Question: From the search I know that cuda support that Launch a CUDA stream from each host thread. My problem is that when I use only one thread, the test took 180 seconds to finish. Then I use three threads, the test took 430 seconds. Why didn't they run concurrently?
My gpu is Tesla K20c
Below is my simplified code, it cut off some variables define and the output data save etc,
'''
int main()
{
cudaSetDevice(0);
cudaSetDeviceFlags(cudaDeviceBlockingSync);
cudaStream_t stream1;
cudaStream_t stream2;
cudaStreamCreate(&stream1);
cudaStreamCreate(&stream2);
int ret;
pthread_t id_1,id_2;
ret = pthread_create(&id_1,NULL,thread_1,&stream1);
ret = pthread_create(&id_2,NULL,thread_1,&stream2);
pthread_join(id_1,NULL);
pthread_join(id_2,NULL);
cudaStreamDestroy(stream1);
cudaStreamDestroy(stream2);
return 0;
}
void* thread_1(void *streamno)
{
char speechInFileName[1024] = "data/ori_in.bin";
char bitOutFileName[1024] = "data/enc_out.bin";
//make sure the bitOutFileName is exclusive
char buf[1024];
int nchar = snprintf(buf,1024,"%p",(char*)streamno);
strcat(bitOutFileName,buf);
//change the stack size limit
size_t pvalue = 60 * 1024;
if (cudaDeviceSetLimit(cudaLimitStackSize, pvalue) == cudaErrorInvalidValue)
cout << "cudaErrorInvalidValue " << endl;
Encoder_main(3, speechInFileName, bitOutFileName,(cudaStream_t*)streamno);
pthread_exit(0);
}
int Encoder_main(int argc, char speechInFileName[], char bitOutFileName[], cudaStream_t *stream)
{
void *d_psEnc;
cudaMalloc(&d_psEnc, encSizeBytes);
cudaMemcpyAsync(d_psEnc, psEnc, encSizeBytes, cudaMemcpyHostToDevice, *stream);
SKP_SILK_SDK_EncControlStruct *d_encControl; // Struct for input to encoder
cudaMalloc(&d_encControl, sizeof(SKP_SILK_SDK_EncControlStruct));
cudaMemcpyAsync(d_encControl, &encControl, sizeof(SKP_SILK_SDK_EncControlStruct), cudaMemcpyHostToDevice, *stream);
SKP_int16 *d_in;
cudaMalloc(&d_in, FRAME_LENGTH_MS * MAX_API_FS_KHZ * MAX_INPUT_FRAMES * sizeof(SKP_int16));
SKP_int16 *d_nBytes;
cudaMalloc(&d_nBytes, sizeof(SKP_int16));
SKP_int32 *d_ret;
cudaMalloc(&d_ret, sizeof(SKP_int32));
SKP_uint8 *d_payload;
cudaMalloc(&d_payload, MAX_BYTES_PER_FRAME * MAX_INPUT_FRAMES);
while (1) {
/* Read input from file */
counter = fread(in, sizeof(SKP_int16), (frameSizeReadFromFile_ms * API_fs_Hz) / 1000, speechInFile);
if ((SKP_int)counter < ((frameSizeReadFromFile_ms * API_fs_Hz) / 1000)) {
break;
}
/* max payload size */
nBytes = MAX_BYTES_PER_FRAME * MAX_INPUT_FRAMES;
cudaMemcpyAsync(d_nBytes, &nBytes, sizeof(SKP_int16), cudaMemcpyHostToDevice, *stream);
cudaMemcpyAsync(d_in, in, FRAME_LENGTH_MS * MAX_API_FS_KHZ * MAX_INPUT_FRAMES, cudaMemcpyHostToDevice * sizeof(SKP_int16), *stream);
encoder_kernel <<<1, 1, 0, *stream>>>(d_psEnc, d_encControl, d_in, (SKP_int16)counter, d_payload, d_nBytes, d_ret);
cudaMemcpyAsync(&nBytes, d_nBytes, sizeof(SKP_int16), cudaMemcpyDeviceToHost,*stream);
cudaMemcpyAsync(&ret, d_ret, sizeof(ret), cudaMemcpyDeviceToHost,*stream);
cudaMemcpyAsync(payload, d_payload, MAX_BYTES_PER_FRAME * MAX_INPUT_FRAMES, cudaMemcpyDeviceToHost,*stream);
cudaStreamSynchronize(*stream);
}
cudaFree(d_psEnc);
cudaFree(d_encControl);
cudaFree(d_in);
cudaFree(d_nBytes);
cudaFree(d_ret);
cudaFree(d_payload);
return 0;
}
'''
encoder_kernel is a speech encoder function.
Thanks for Robert and Jez's advice! I change my code to just open two streams, and use the visual profiler to show the timeline. From the image, I see sometime the two streams run concurrently, but most time did not! Can you tell me why? Thank you!

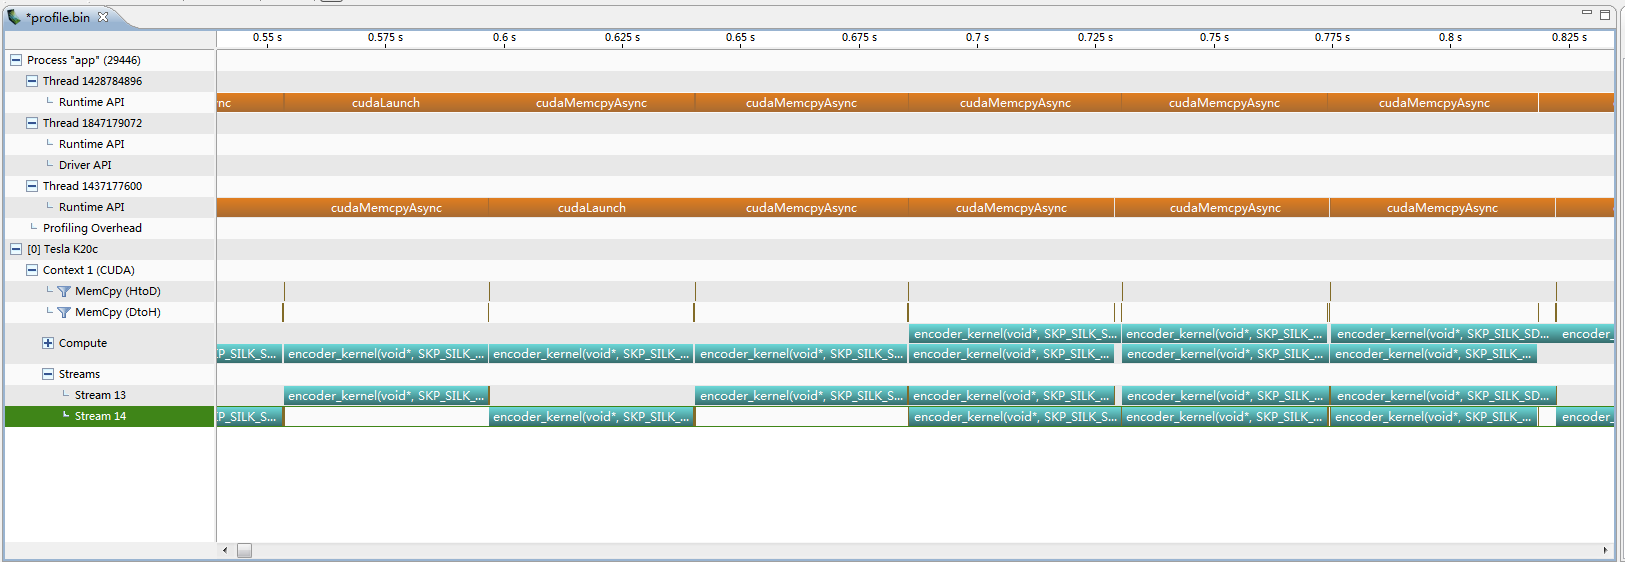
Answer: One thread takes 180s, three threads takes 430s. 430/180 = ~2.4. That is not three times longer, indicating you have some concurrency. Whether you can do better than this or not depends on the details of the work each thread does.
Often the best way of figuring out what is going on is to run your application through the NVIDIA Visual Profiler. You can either run it from the visual profiler interface, or output from the command-line nvprof profiler. This will show every CUDA API call as well as the copies and kernels. It'll split them by streams and thread, so it's quite clear to see what is going on.